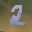
Label: 2